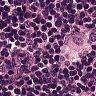
Metastatic tissue present: yes